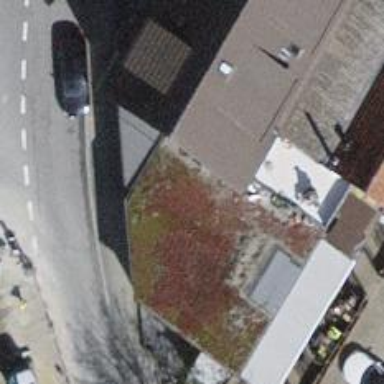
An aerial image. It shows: Restaurant.